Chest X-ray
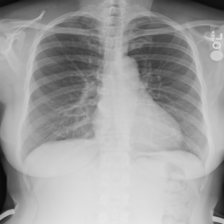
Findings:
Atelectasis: negative
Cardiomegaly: negative
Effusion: negative
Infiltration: negative
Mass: negative
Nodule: negative
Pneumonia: negative
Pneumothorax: negative
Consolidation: negative
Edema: negative
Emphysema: negative
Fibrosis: negative
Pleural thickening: negative
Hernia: negative